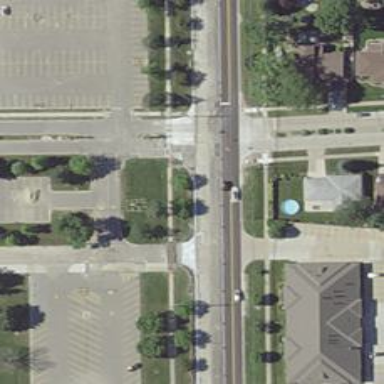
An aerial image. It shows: Secondary road with separate asphalt sidewalks.